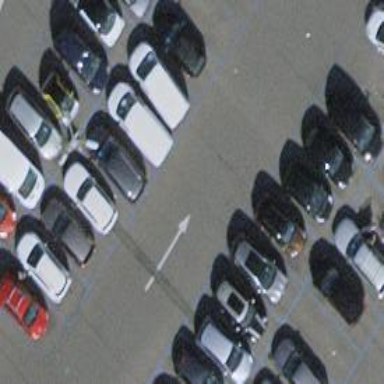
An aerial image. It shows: Rooftop parking area.